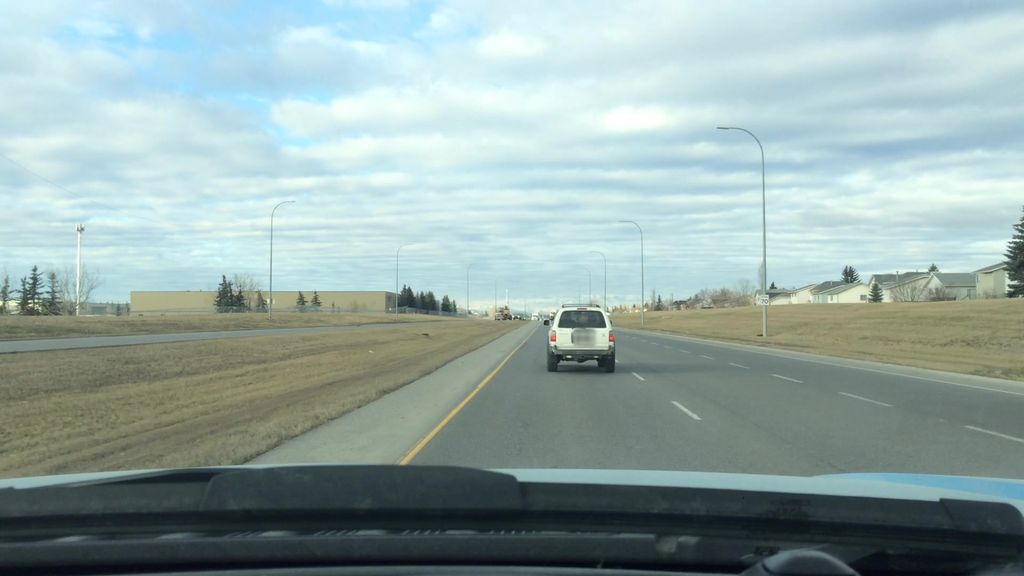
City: calgary